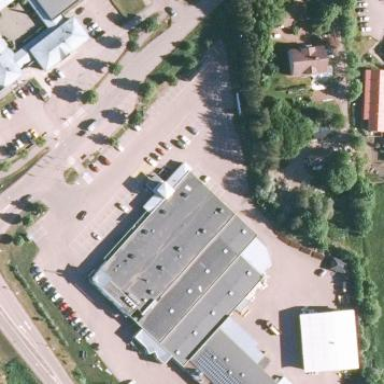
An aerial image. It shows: View of supermarket building.